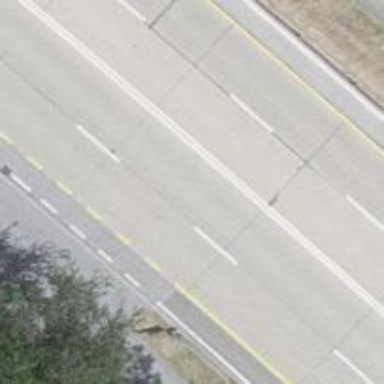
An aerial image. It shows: Primary road with asphalt surface and designated cycle lane.